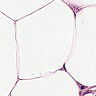
Metastatic tissue present: no